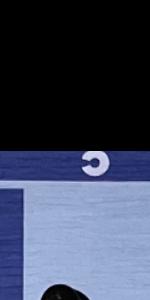
Label: Empty